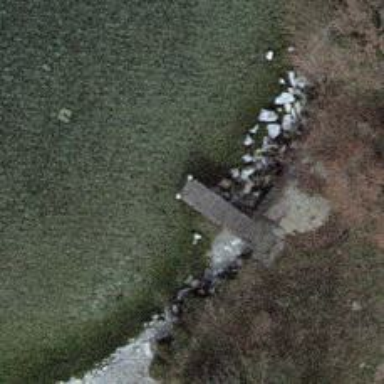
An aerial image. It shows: Man-made pier.